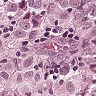
Metastatic tissue present: yes